Question: I have <URL> account as a part of my MSDN subscription. I managed to create a project there, set a workspace in my local Visual Studio 2013 and check-in some test code. I was wondering if it is also possible to edit code using the web interface instead of local VS?
Here's a screenshot for you who have not discovered this tool yet.

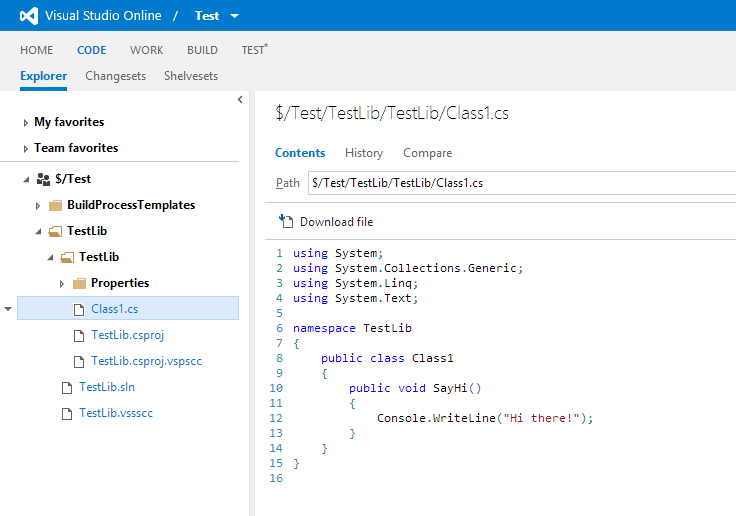
Answer: The Visual Studio Monaco editing experience is currently available on a number of Azure Websites. A quick introduction and getting started can be found on Channel9:
<URL>
Especially the "First Steps" video walks you through the steps of setting this up:
<URL>
This is (not yet) available for non-azure website projects, but this is where things are heading without a doubt. I can't wait to get my hands on it.